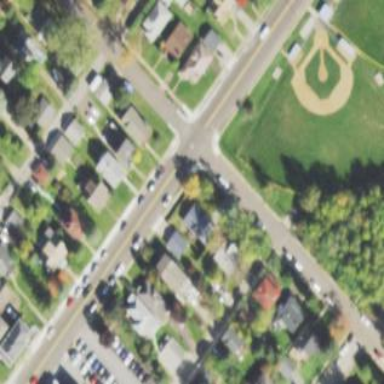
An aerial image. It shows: Baseball pitch for leisure land.